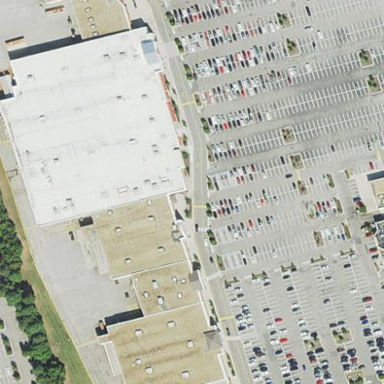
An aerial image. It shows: Commercial building.